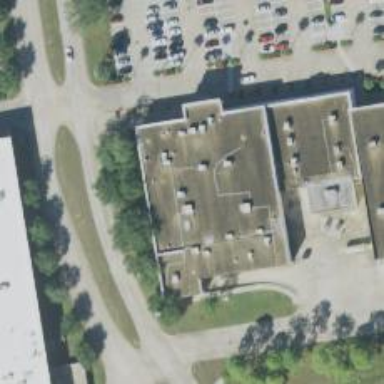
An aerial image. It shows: Veterinary facility.